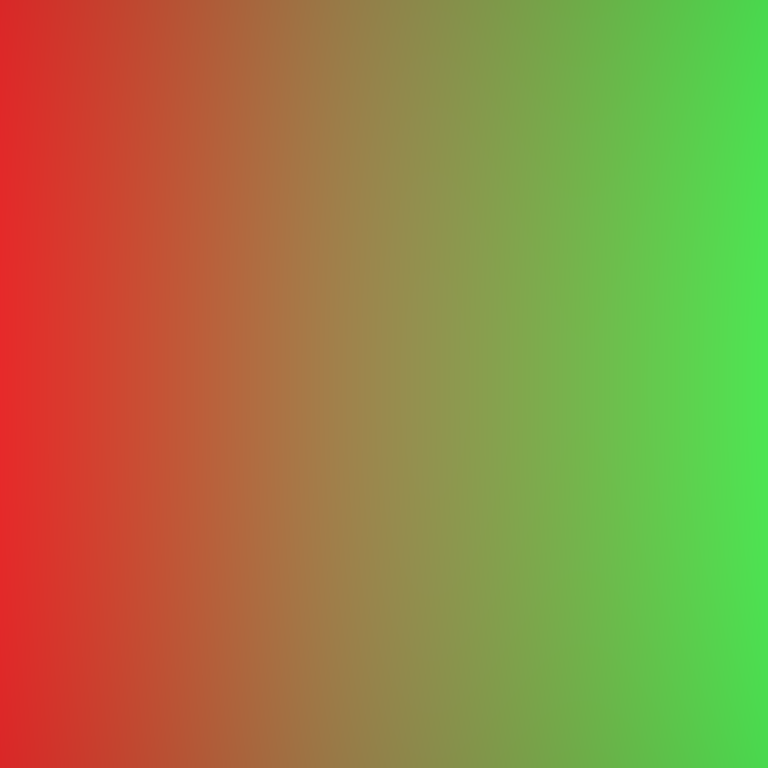
Abstract light effect, smooth gradient from red to green, calm atmosphere, soft blend, no room, no furniture, no objects.